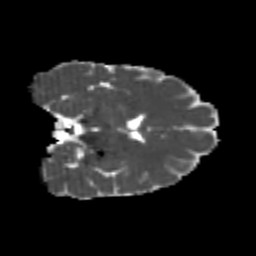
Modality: MD
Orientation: coronal
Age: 22
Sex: female
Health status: healthy
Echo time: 0.074 s